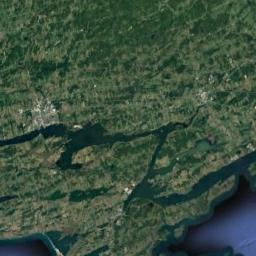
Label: wetland